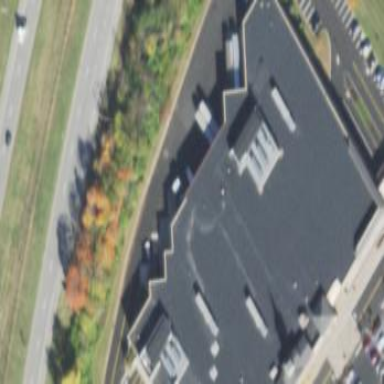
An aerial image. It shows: Supermarket building.